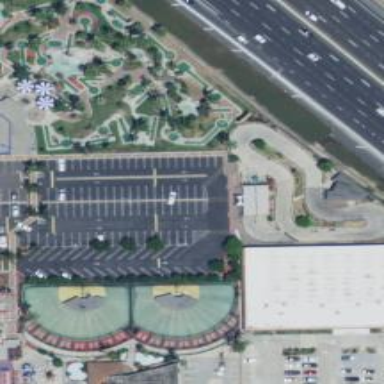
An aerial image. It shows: Theme park.